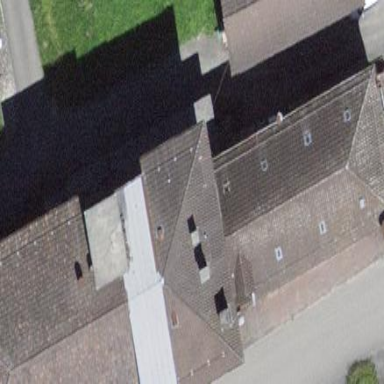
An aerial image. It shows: Industrial building.